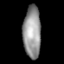
Tissue: lung
Cell type: Epithelial cells
Senescence score: 0.1891
Nuclear area (px): 903
Mean DAPI intensity: 149.591